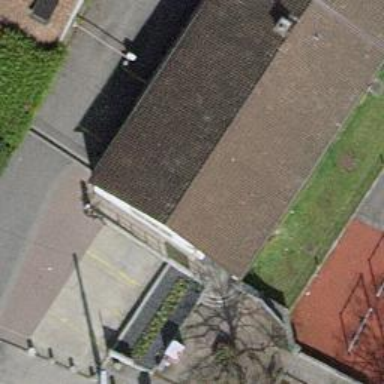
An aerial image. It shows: Post office.